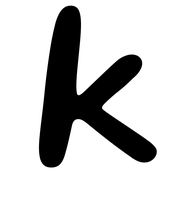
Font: Gluten_Regular